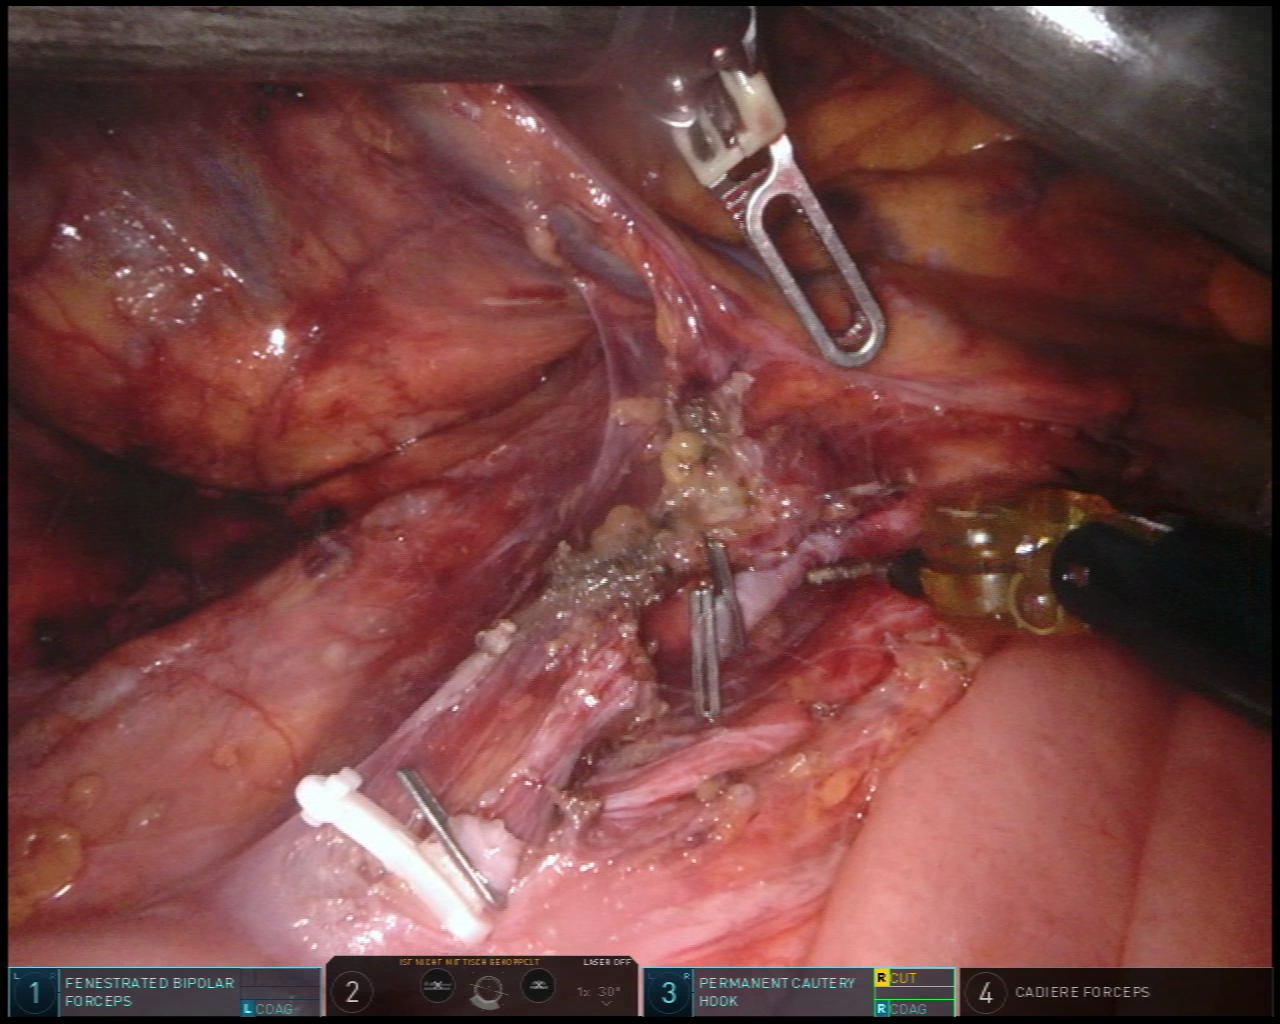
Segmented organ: small_intestine
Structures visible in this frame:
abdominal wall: yes
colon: no
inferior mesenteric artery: yes
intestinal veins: yes
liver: no
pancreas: no
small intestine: yes
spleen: no
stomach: no
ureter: no
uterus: no
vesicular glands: no